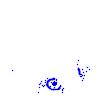
Particle: pion